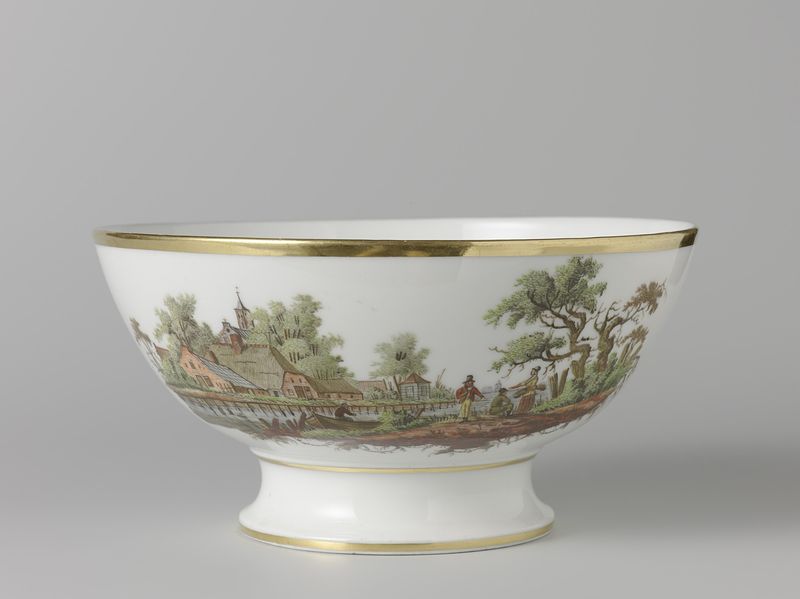
Titel: Spoelkom met riviergezicht
Künstler: Koninklijke Porseleinfabriek Dommer & Co.
Standort: Amsterdam
Institution: Rijksmuseum
Schlagwörter: baum, weiß, see, haus, schale, schüssel, ast, bach, brücke, kirche, gold, person, bauern, dorf, porzellan, jäger, goldrand